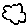
Label: cloud